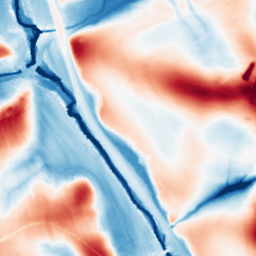
Category: edge_preserving
Decomposition family: guided
Decomposition parameters: radius: 32
eps: 0.001
Upsampling method: cubic_mitchell
Upsampling parameters: scale: 2
Upsampling scale: 2